RGB frame:
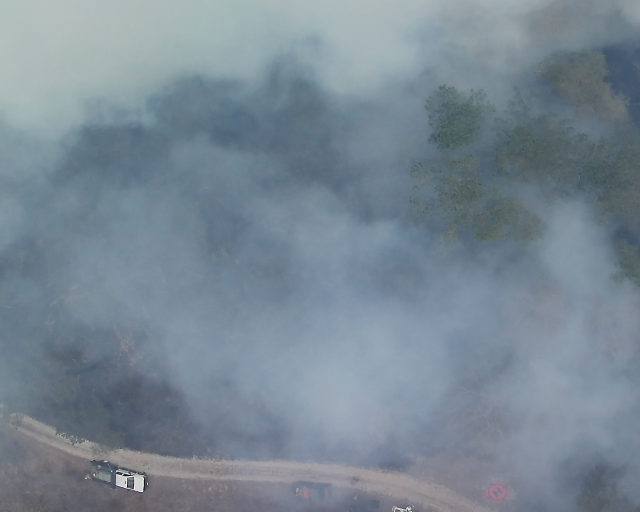
Thermal frame:
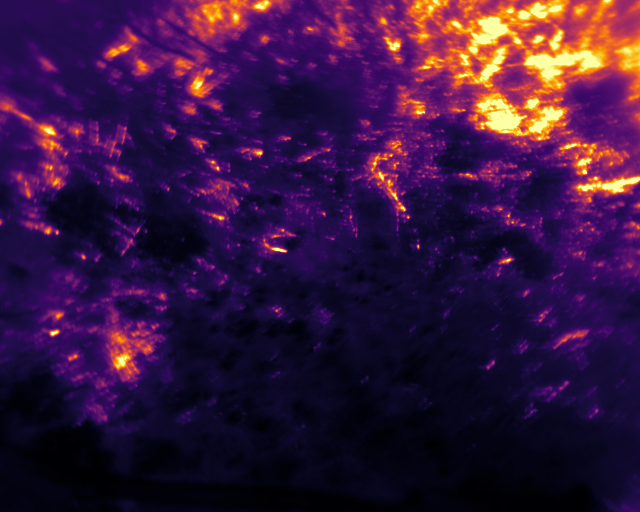
Captured: 2026-02-26 03:09:36
Pixels at or above 80 °C: 48257 (fraction of frame: 0.1473)